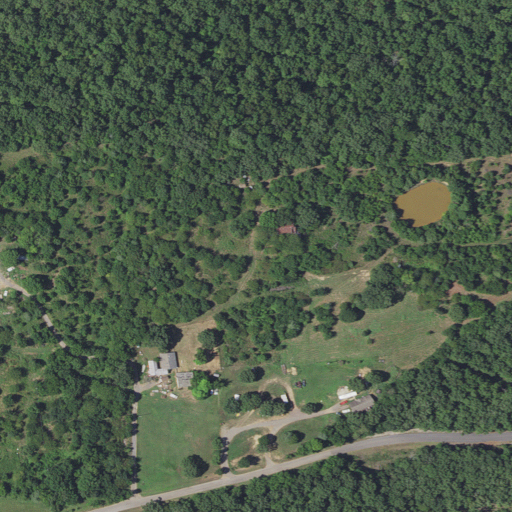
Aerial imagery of mountain in Arkansas named Griffith Mountain containing deciduous forest, grassland, pasture, low intensity development, open development, and mixed forest